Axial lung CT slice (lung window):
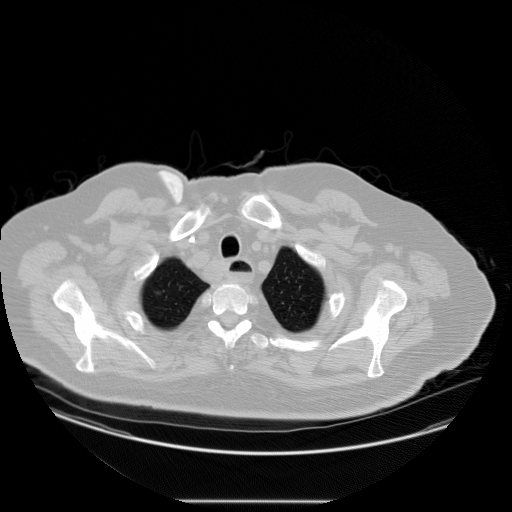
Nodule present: no